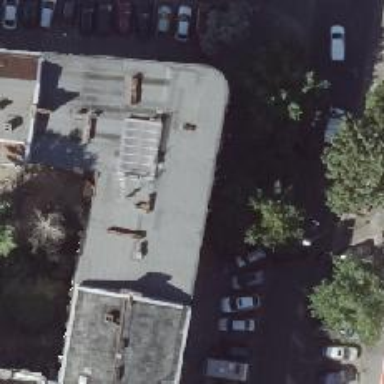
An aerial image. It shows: Cafe.